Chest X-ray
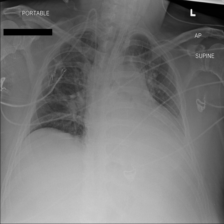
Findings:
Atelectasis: positive
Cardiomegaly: positive
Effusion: negative
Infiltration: negative
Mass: negative
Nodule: negative
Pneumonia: negative
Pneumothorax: negative
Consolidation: negative
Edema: negative
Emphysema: negative
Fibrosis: negative
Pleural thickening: negative
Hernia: negative